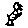
Label: bird